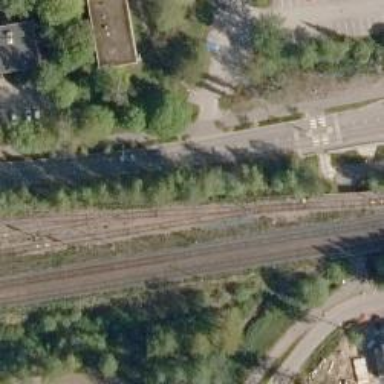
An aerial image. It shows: Railway siding with rails.